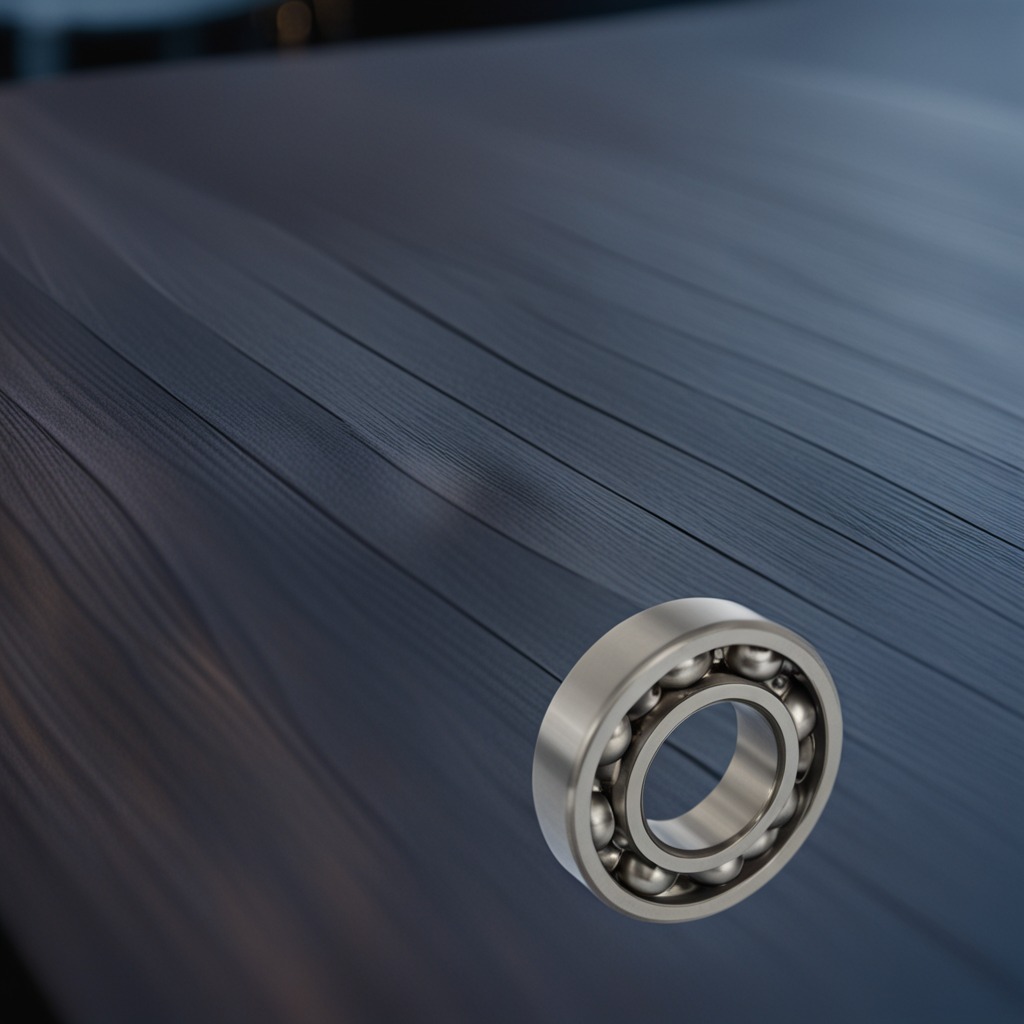
A metal ball bearing is lying on the old table.